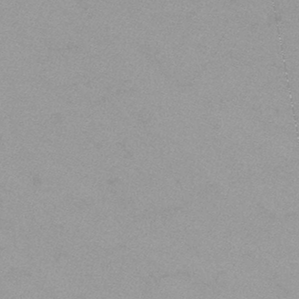
Label: frost